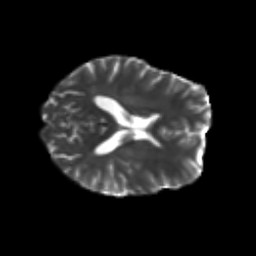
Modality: T2w
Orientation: axial
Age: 23
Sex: female
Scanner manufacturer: siemens
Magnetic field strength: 3 T
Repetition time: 3.5 s
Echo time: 0.104 s